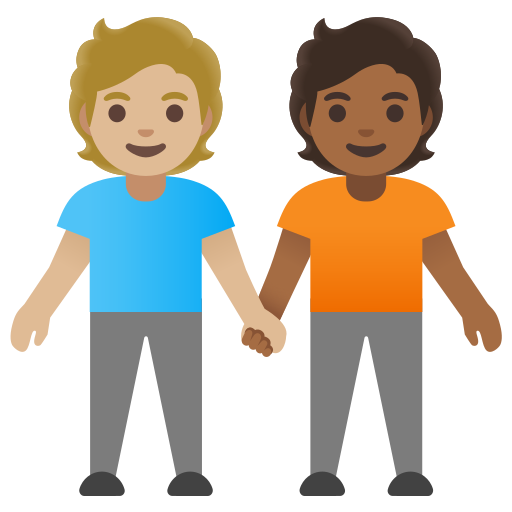
Emoji: 🧑🏼‍🤝‍🧑🏾